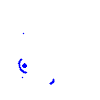
Particle: pion